Question: Here is the <URL> for this question
I have a master detail form for an accounting transaction. The master portion just contains two fields name and Type. The detail portion can have two or more entries and each entry has AccountId, Debit and Credit fields. The form looks like

You can see that there is a delete button against each entry so if we have more than two entries we can delete any entry at random. The form html looks like following
'''
<body data-ng-app="transactions">
<div data-ng-controller="transactionsController">
<form role="form" name="transactionForm" novalidate data-ng-submit="create()">
<div class="row">
<div class="col-md-2">
&nbsp;
</div>
<div class="col-md-4">
<h2 class="form-login-heading">Create Transaction</h2>
<div data-ng-repeat="error in errors" class="alert alert-danger">
{{error[0]}}
</div>
<input type="text" name="name" class="form-control" placeholder="Name" data-ng-model="transaction.Name" required autofocus>
<div>
<span class="error" data-ng-show="transactionForm.name.$error.required && submitted">Please enter Name</span>
</div>
<input type="text" name="type" class="form-control" placeholder="Type" data-ng-model="transaction.Type" required>
<div>
<span class="error" data-ng-show="transactionForm.type.$error.required && submitted">Please enter Type</span>
</div>
<!--<input type="text" readonly name="number" class="form-control" placeholder="Number" data-ng-model="transaction.Number">
<input type="checkbox" data-ng-model="transaction.IsFinalized" /> <label>Finalize</label>-->
<table>
<tr>
<th>Account</th>
<th>Debit</th>
<th>Credit</th>
<th>&nbsp;</th>
</tr>
<tr data-ng-form="entryForm" data-ng-repeat="entry in transaction.Entries track by $index">
<td>
<input required name="accountId" data-ng-model="entry.AccountId" class="form-control" />
<span class="error" data-ng-show="entryForm.accountId.$error.required && submitted">Please select an account</span>
</td>
<td>
<input type="text" name="debit" data-ng-required="!entry.CreditAmount" class="form-control" placeholder="Debit" data-ng-model="entry.DebitAmount">
<span class="error" data-ng-show="entryForm.debit.$error.required && submitted">Debit is required</span>
</td>
<td>
<input type="text" data-ng-focus="checkAddRow($index)" name="credit" data-ng-required="!entry.DebitAmount" class="form-control" placeholder="Credit" data-ng-model="entry.CreditAmount">
<span class="error" data-ng-show="entryForm.credit.$error.required && submitted">Credit is required</span>
</td>
<td><button data-ng-show="transaction.Entries.length>2" class="btn btn-md btn-info " type="button" data-ng-click="deleteRow($index)">delete</button></td>
</tr>
<tr>
<td>Total</td>
<td><input readonly name="totalDebit" type="text" class="form-control" placeholder="Total Debit" data-ng-value="totalDebit()"></td>
<td><input readonly name="totalCredit" compare-to="totalDebit" type="text" class="form-control" placeholder="Total Credit" data-ng-value="totalCredit()"></td>
</tr>
<tr>
<td></td>
<td><b>Difference</b></td>
<td>
<input name="difference" readonly type="text" class="form-control" data-ng-value="difference()">
<!--<span class="error" data-ng-show="submitted && !differencezero">Difference should be 0</span>-->
</td>
</tr>
</table><br />
<button class="btn btn-md btn-info" type="submit">Create</button>
<button class="btn btn-md btn-info" data-ng-show="transaction.Entries.length<15" type="button" data-ng-click="addRow()">Add Row</button>
<div data-ng-hide="message == ''" class="alert alert-danger">
{{message}}
</div>
</div>
<div class="col-md-4">
</div>
<div class="col-md-2">
&nbsp;
</div>
</div>
</form>
<style type="text/css">
.error {
color: red;
}
</style>
<pre>{{transactionForm.entryForm|json}}</pre>
</div>
'''
I have the requirement that when focus is on Credit input of last entry the new entry should automatically added to the UI. I do it by using 'addRow' and 'checkAddRow' method on my controller. these methods are as follows
'''
$scope.checkAddRow = function (index) {
if (index == $scope.transaction.Entries.length - 1) {
$scope.addRow();
}
}
$scope.addRow = function () {
entry = {
EntryTime: '',
DebitAmount: '',
CreditAmount: '',
AccountId: ''
};
$scope.transaction.Entries.push(entry);
console.log($scope.transactionForm);
}
$scope.deleteRow = function (index) {
$scope.transaction.Entries.splice(index, 1);
console.log($scope.transactionForm);
}
'''
Again this part is just fine and works well. But I have another requirement that says that if last entry is not used it should not cause the form to invalidate. It should rather be removed from 'transaction.Entries' collection and rest of the data should be saved normally. To achieve this, I have 'create' function defined on '$scope' that looks like following
'''
$scope.create = function () {
$scope.submitted = true;
if ($scope.transactionForm.entryForm && $scope.transactionForm.entryForm.$invalid && $scope.transactionForm.entryForm.$pristine) {
$timeout(function () {
$scope.deleteRow($scope.transaction.Entries.length - 1);
});
$timeout(function () {
console.log('From time out', $scope.transactionForm.$valid);
console.log($scope.transactionForm.$valid);
if (!$scope.transactionForm.$valid) return;
alert('data saved!');
console.log($scope.transactionForm);
//$scope.transactionForm.name.focus();
}, 200);
}
else {
if ($scope.transactionForm.$valid) {
alert('data saved 2');
}
}
}
'''
You can see that what 'create' function is doing. It is checking if 'entryForm (ng-form)' is present in the main form ('transactionForm') then it checks if 'entryForm' is '$invalid' and '$pristine' if all these flags are true then, I delete the last entry from '$scope.transaction.Entries' and save the data (currently an alert to show data is saved) after '$timeout'. If I don't use timeout then the form is invalid so I have to wait for 200ms before I check the forms '$valid' flag after removing last row. But to my surprise when I remove last row from create function, there is no 'entryForm' attached to the outer 'transactionForm'. On the other hand If I delete entries using delete buttons present on UI, the 'entryForm' is present inside the main 'transactionForm'. Can anyone explain why is that. I have added '<pre>{{transactionForm|json}}</pre>' at the end to see when it is and when it is not available on main form. I have created a <URL> entry, a new entry will be automatically added. Ignore that row and just push create button. The last entry will be removed and data will save but the 'entryForm' will not be there anymore. I am not sure what I am doing wrong.
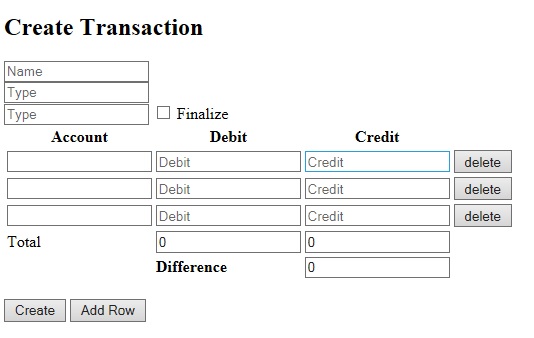
Answer: So, a problem here is that your definition of whether the form is valid or not depends on the state of the last row.
The last row could be of the following variety:
1. row fetched from the backend, but not new --> should only invalidate if not valid
2. row is new and $pristine --> should not invalidate
3. row is new, but $dirty (and still last) --> should only invalidate if not valid
You are trying to remove the last row and then re-evaluate the form for validity.
Approach it the other way - don't let the last row invalidate the form if it's in '$pristine' state:
Here's a simplified example:
'''
<form name="transactionForm" ng-submit="submit()" novalidate>
<table>
<tr ng-form="entryForm" ng-repeat="transaction in transactions">
<td><input ng-model="transaction.account"
ng-required="transaction !== newLastEntry || entryForm.$dirty"></td>
<td><input ng-model="transaction.amount"
ng-required="transaction !== newLastEntry || entryForm.$dirty"
ng-focus="addEntryIfLast($last)" type="number"></td>
</tr>
</table>
</form>
'''
Note '$scope.newLastEntry' here. It is set to the new empty (and last) entry. This happens when you add a new empty row:
'''
function addEmptyEntry(){
$scope.newLastEntry = {};
$scope.transactions.push($scope.newLastEntry);
}
'''
And so, 'ng-required' is applied only if row is NOT new last OR otherwise '$dirty'.
Then, on submit, you can remove the last entry if it's in '$pristine' state and indeed the new last (as opposed to whatever existed before):
'''
$scope.submit = function(){
var itemsToSubmit = angular.copy($scope.transactions);
if ($scope.transactionForm.$invalid) return;
if ($scope.transactionForm.entryForm &&
$scope.transactionForm.entryForm.$pristine &&
$scope.transactions[$scope.transactions.length - 1] === $scope.newLastEntry) {
itemsToSubmit.splice(itemsToSubmit.length - 1);
}
console.log(JSON.stringify(itemsToSubmit));
};
'''
<URL>